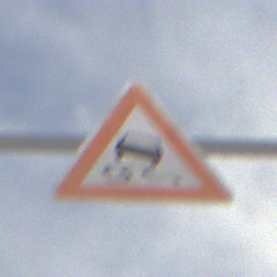
Verkehrszeichen: SchleuderOderRutschgefahr
Umgebung: Outdoor, Nature
Tageszeit: SunriseSunset
Wetter: PartlyCloudy
Licht: Natural
Jahreszeit: Summer
Kontrast: HighContrast